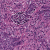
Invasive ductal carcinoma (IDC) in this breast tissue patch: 1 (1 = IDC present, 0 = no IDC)